Question: I am trying to style login input fields like the following
and I got the desired outcome from inspecting the live elements
but I don't quite understand the usage of 'float' property here.

Using Bootstrap, this is how the html looks
'''
<div class="wrapper">
<div class="wrap-input">
<input class="input-block-level" type="text" placeholder="username"></input>
</div>
<div class="wrap-input">
<input class="input-block-level" type="text" placeholder="password"></input>
</div>
</div>
<button class="btn">test</button>
'''
Here I have 'wrapper' with 'float: left' and nesting 'wrap-input' that also has 'float: left'.
Can someone please explain why 'float' is necessary here to achieve this?
<URL>
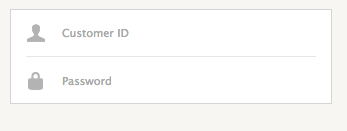
Answer: wrap-input is floated so that it sticks to each other.
Next the element is being displayed block so that it can be set a width;
The author then set the width of the wrap-input to be 100%. That means the width
of wrapper. So there is no space for wrap-inputs to be on the same line
so the second one just go to the next line.
Since they are floated they stick to each other. That is the whole concept.
Without float the heights and widths have to be set explicity and the margins too.